Field crop: maize
Growth stage: 2
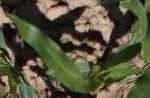
Species: maize